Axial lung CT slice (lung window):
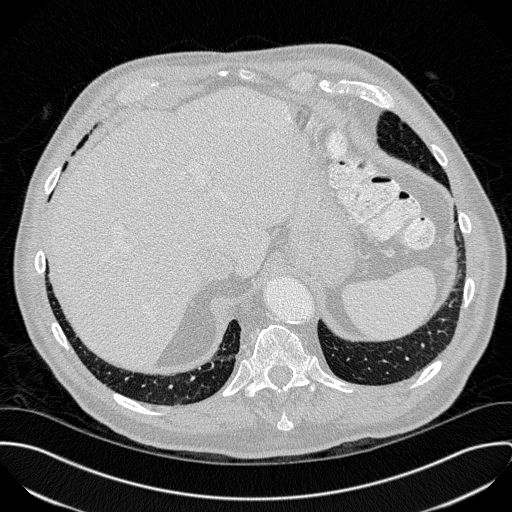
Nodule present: no